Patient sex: M
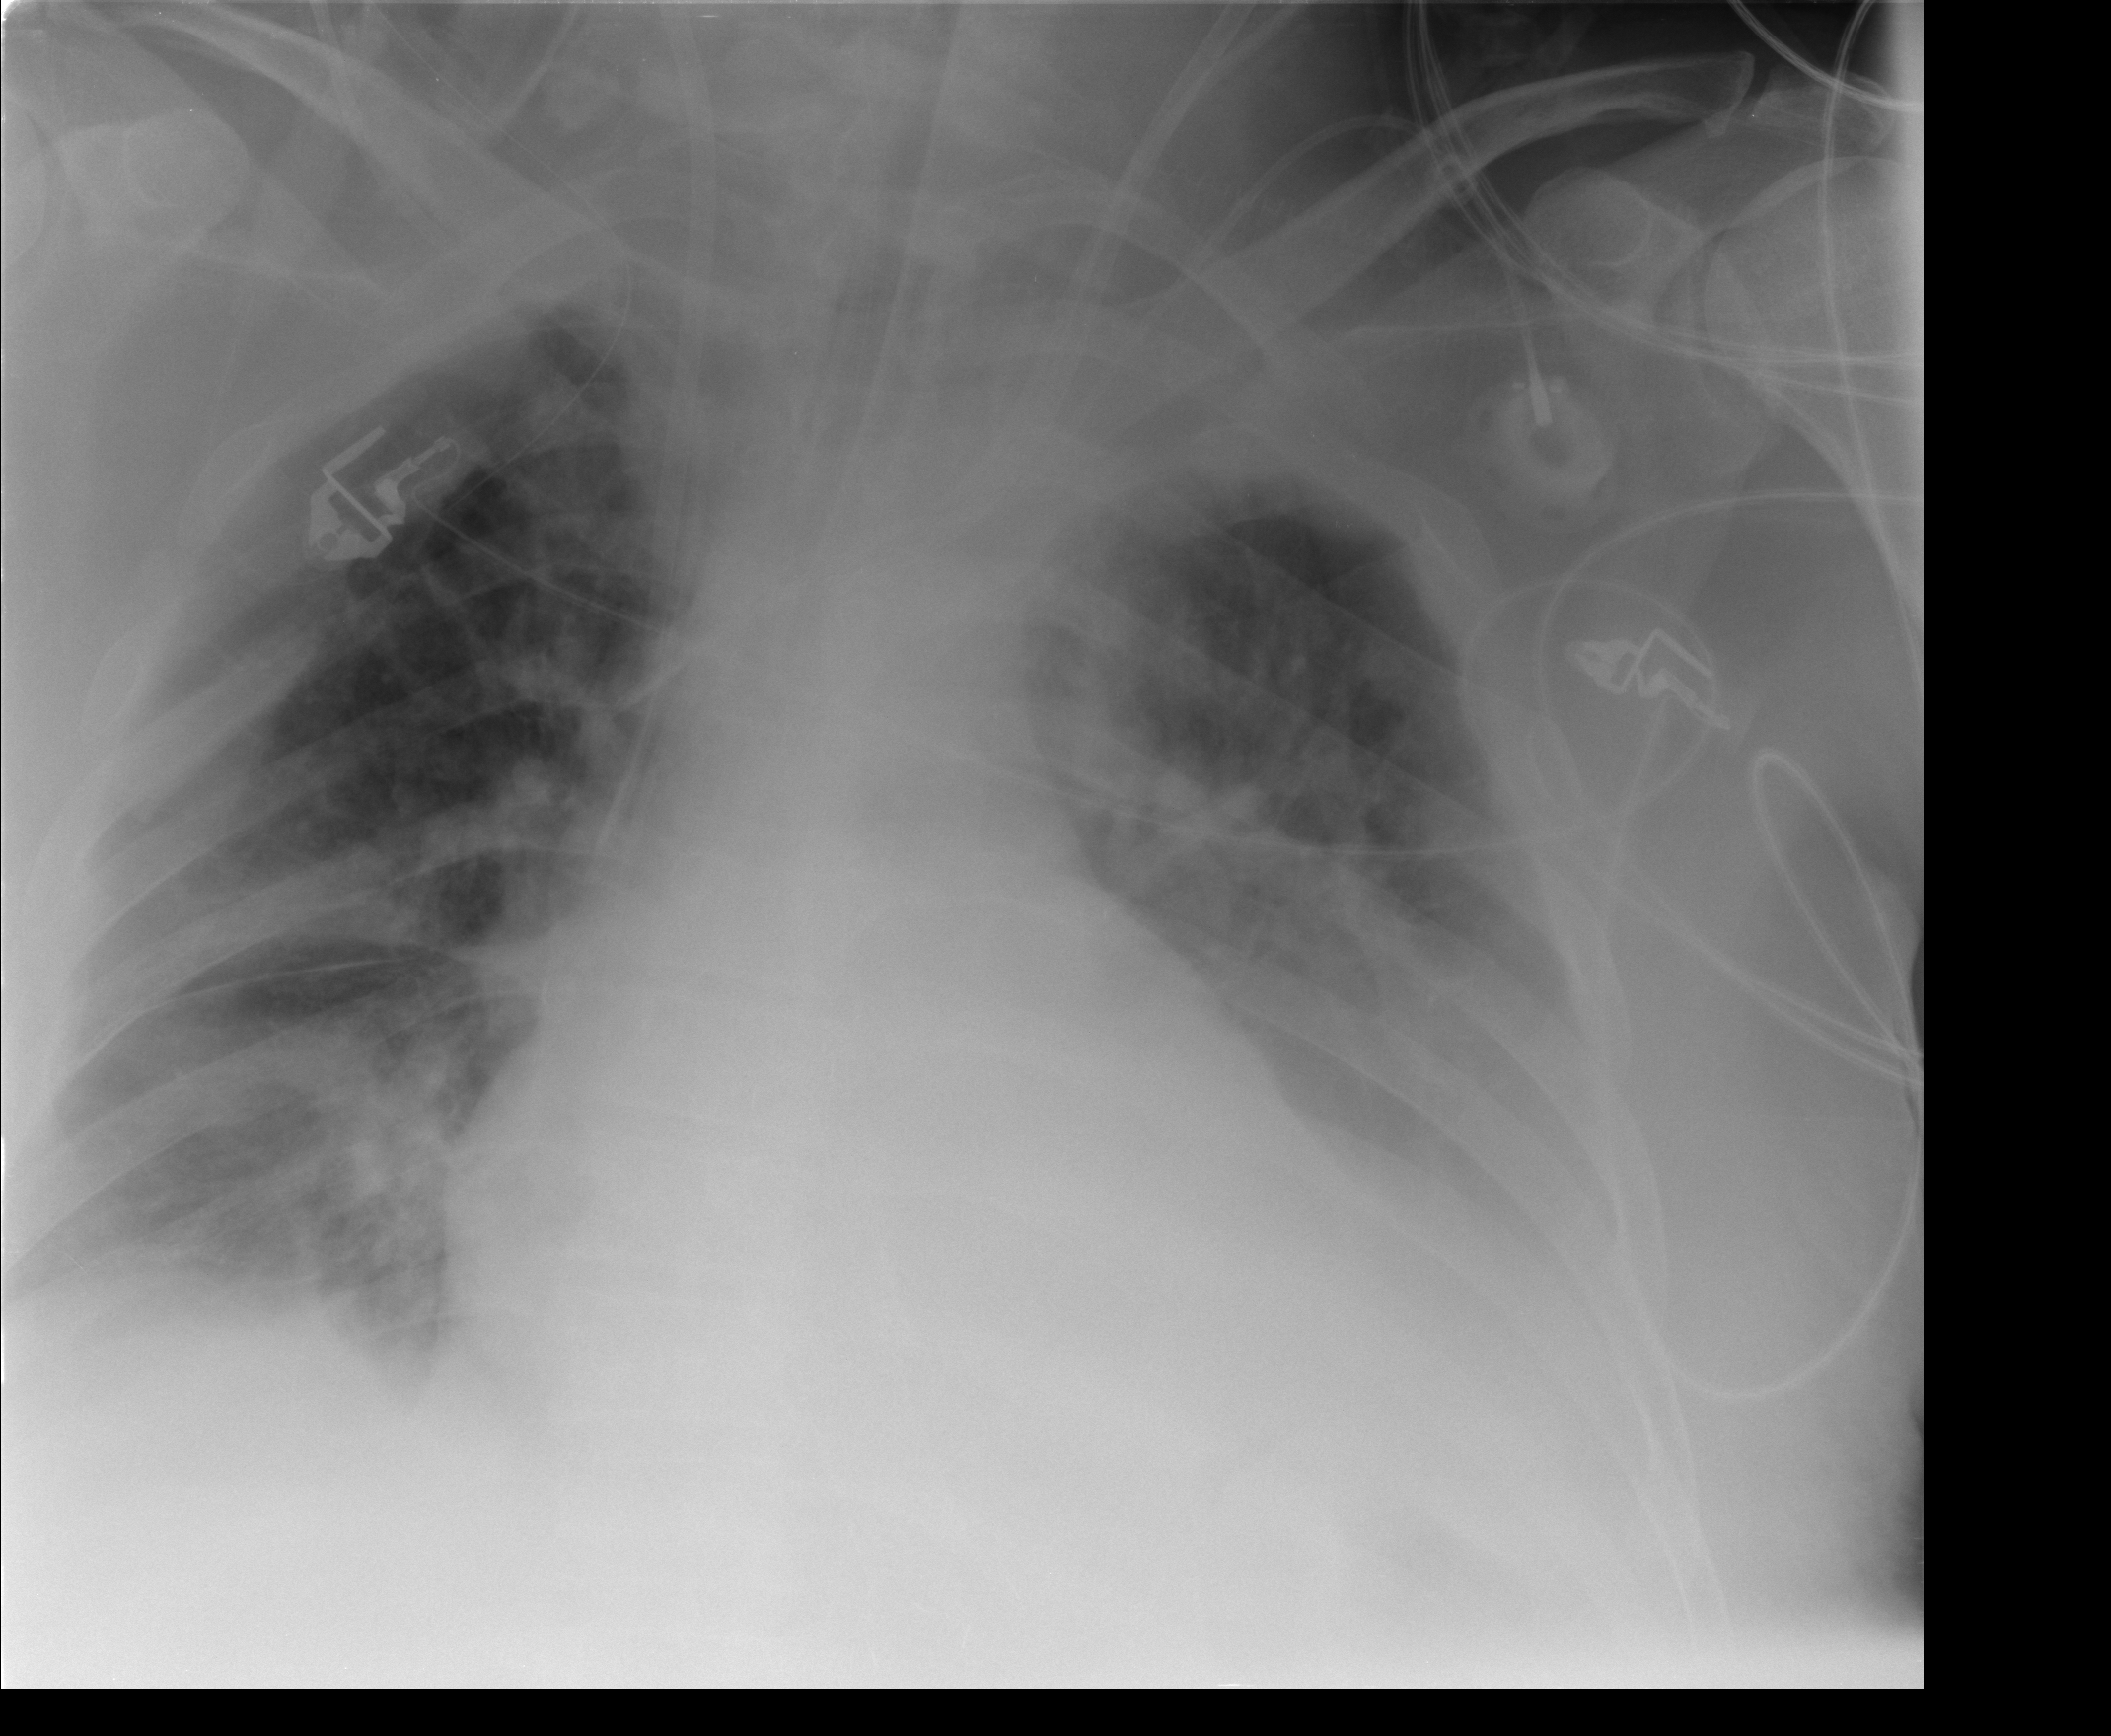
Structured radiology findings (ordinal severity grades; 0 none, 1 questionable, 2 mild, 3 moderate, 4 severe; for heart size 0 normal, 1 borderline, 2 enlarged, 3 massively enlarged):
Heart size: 1
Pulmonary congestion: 2
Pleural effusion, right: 2
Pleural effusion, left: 3
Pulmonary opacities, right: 2
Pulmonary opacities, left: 0
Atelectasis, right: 3
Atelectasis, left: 3